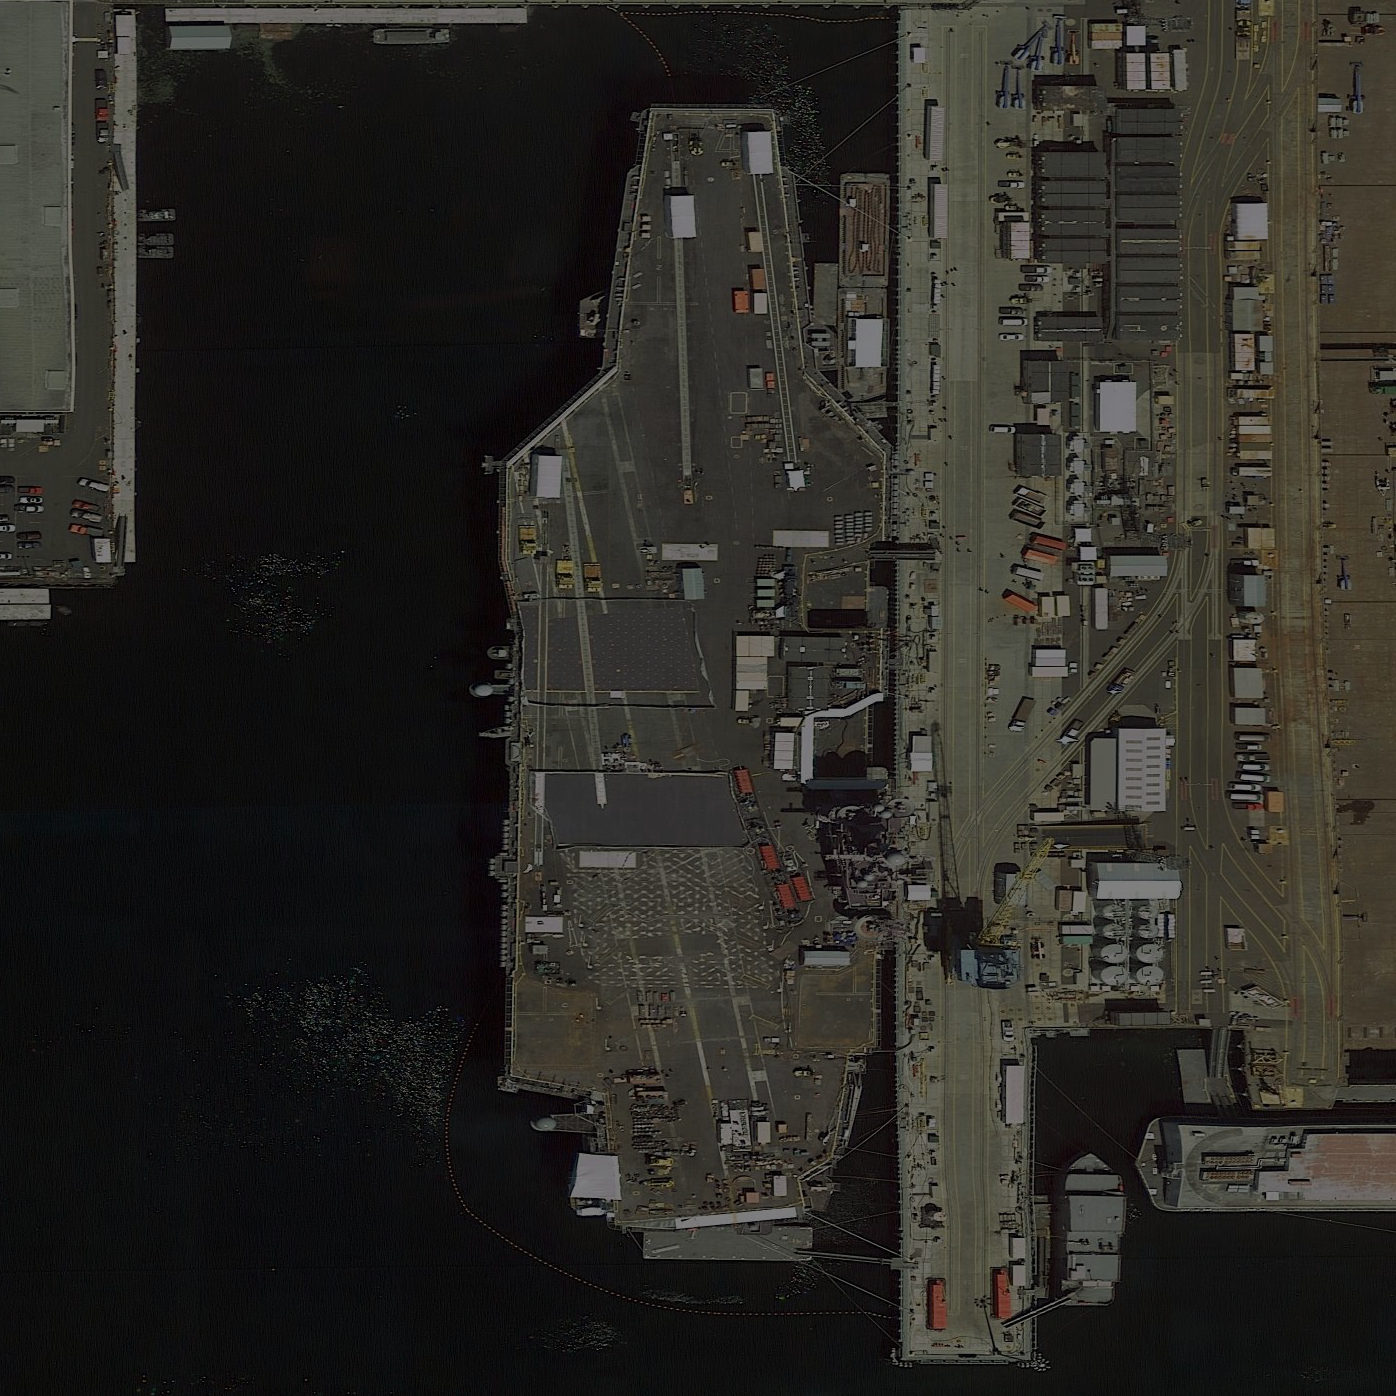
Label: aircraft_carrier